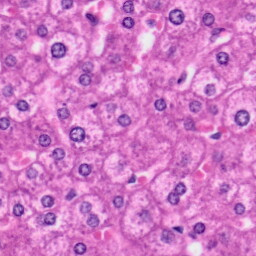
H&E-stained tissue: Liver